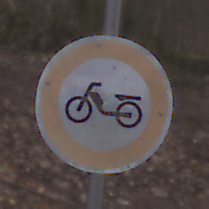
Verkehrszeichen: VerbotMofas
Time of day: MorningAfternoon
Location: Outdoor (Nature)
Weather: Overcast
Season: Autumn
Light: Natural